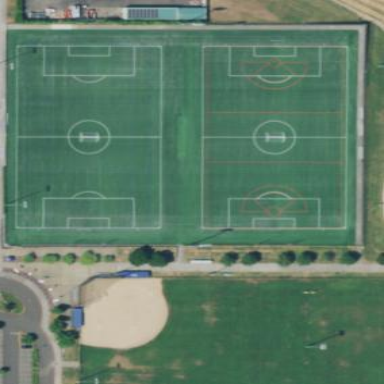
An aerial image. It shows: Artificial turf soccer pitch for leisure sports.